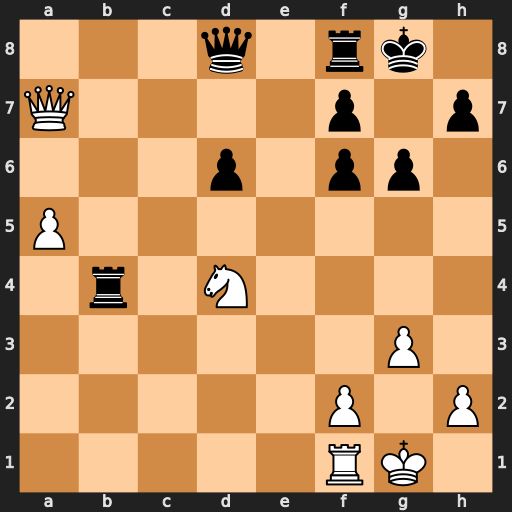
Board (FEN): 3q1rk1/Q4p1p/3p1pp1/P7/1r1N4/6P1/5P1P/5RK1
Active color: w
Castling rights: -
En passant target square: -
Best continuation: Nc6 Qa8 Qxa8 Rxa8 Nxb4